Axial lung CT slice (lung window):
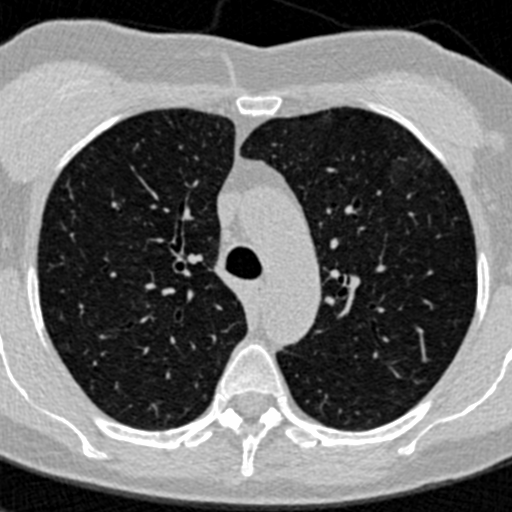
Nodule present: no